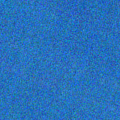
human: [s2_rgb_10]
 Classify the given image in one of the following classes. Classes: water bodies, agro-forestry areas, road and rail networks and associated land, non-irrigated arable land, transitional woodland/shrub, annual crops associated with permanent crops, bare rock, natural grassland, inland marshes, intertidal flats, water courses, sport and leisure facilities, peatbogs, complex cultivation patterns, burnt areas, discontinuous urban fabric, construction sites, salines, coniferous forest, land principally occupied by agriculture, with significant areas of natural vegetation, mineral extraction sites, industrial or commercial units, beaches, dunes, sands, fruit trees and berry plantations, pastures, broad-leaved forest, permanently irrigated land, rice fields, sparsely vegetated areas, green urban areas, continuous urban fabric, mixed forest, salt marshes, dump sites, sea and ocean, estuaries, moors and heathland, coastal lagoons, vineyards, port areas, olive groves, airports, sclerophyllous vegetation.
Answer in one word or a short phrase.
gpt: sea and ocean